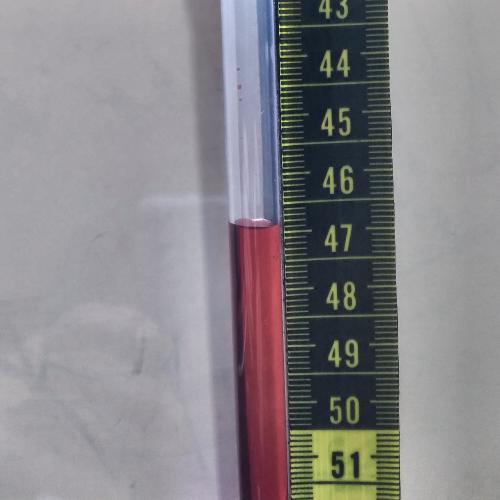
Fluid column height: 46.9 cm